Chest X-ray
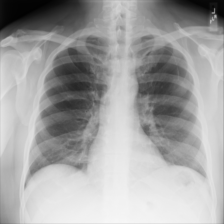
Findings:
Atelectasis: negative
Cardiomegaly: negative
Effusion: negative
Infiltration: negative
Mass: negative
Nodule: negative
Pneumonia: negative
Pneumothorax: negative
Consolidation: negative
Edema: negative
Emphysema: negative
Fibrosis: negative
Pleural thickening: negative
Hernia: negative